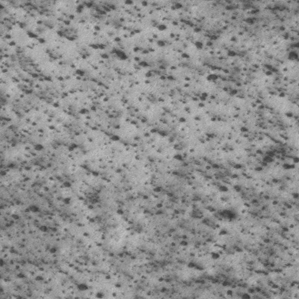
Label: frost